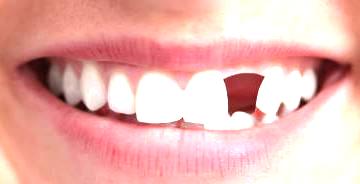
Condition: hypodontia